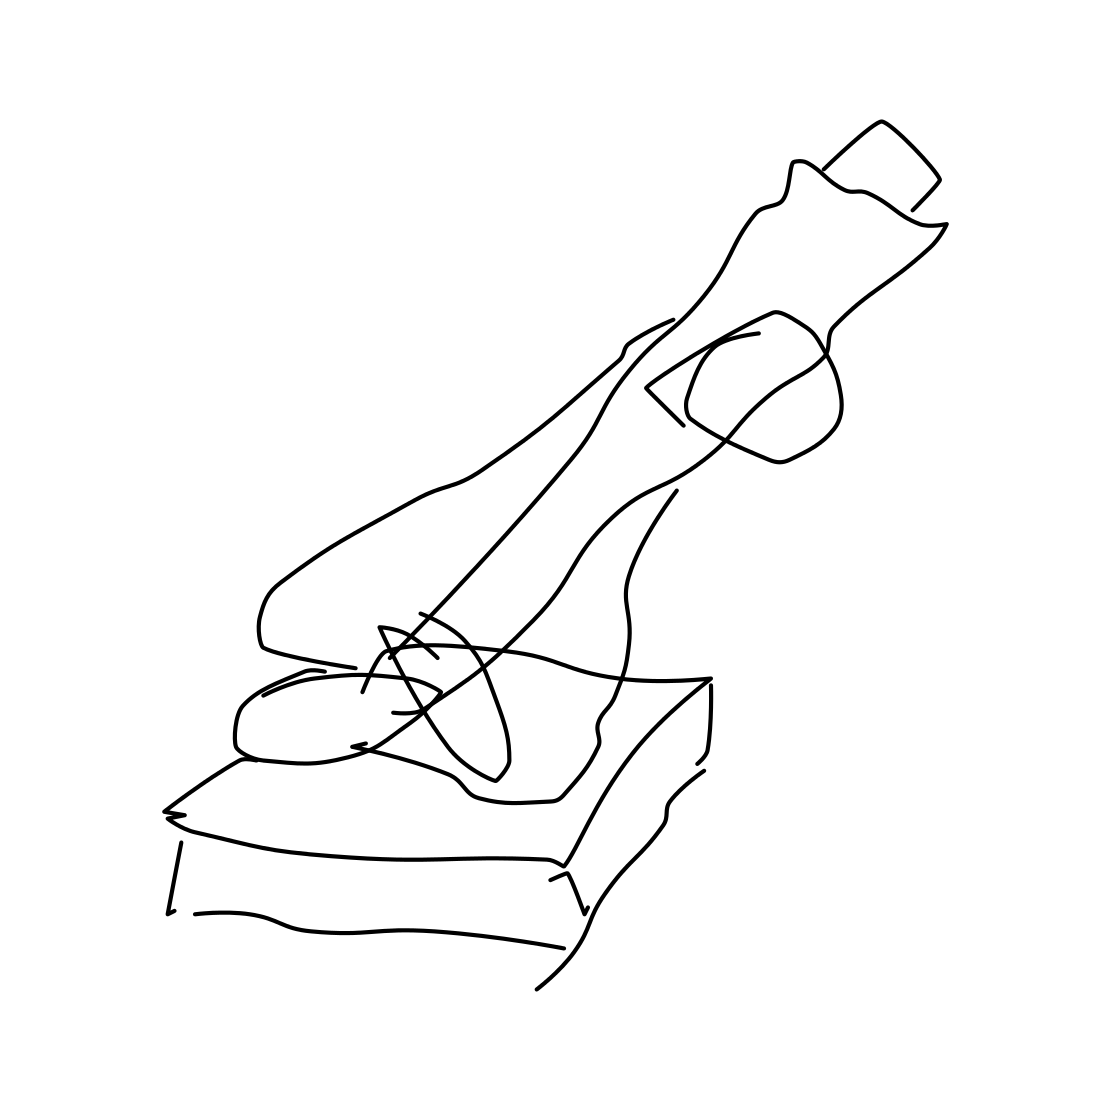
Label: microscope